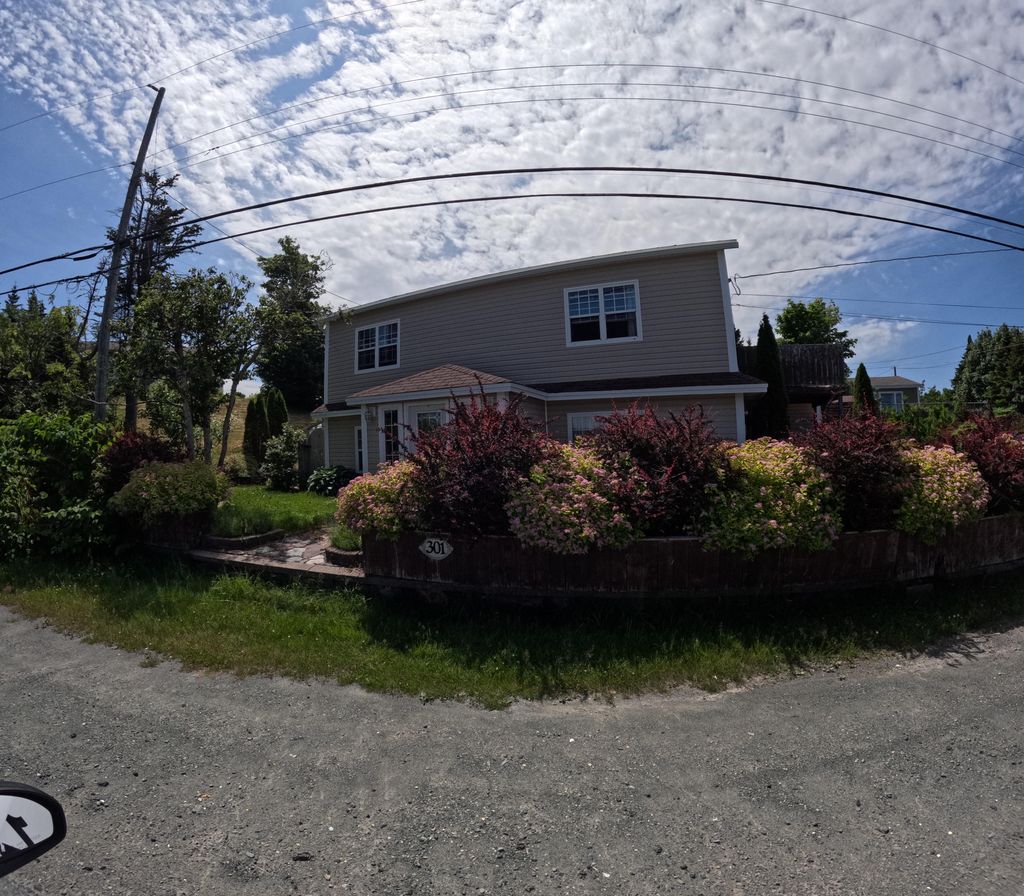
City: st_johns